Question: The green dot in the picture is the starting point, and the blue dot is the end point. Each move can only go one square to the right or down. How many different simple paths are there?
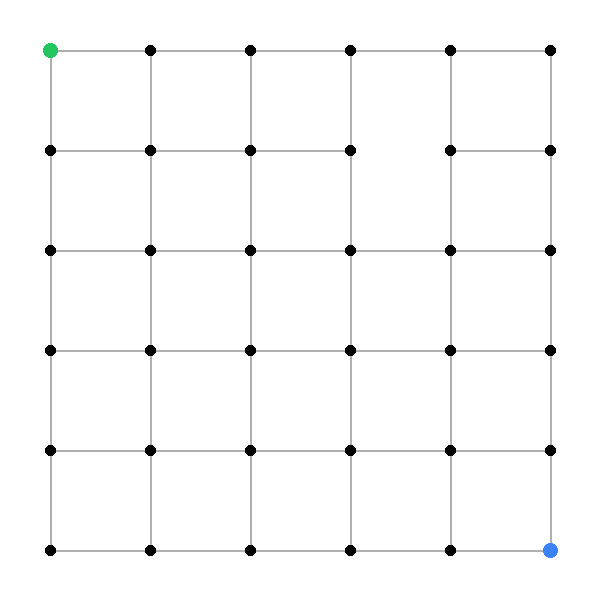
Answer: 232